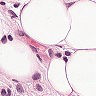
Metastatic tissue present: yes